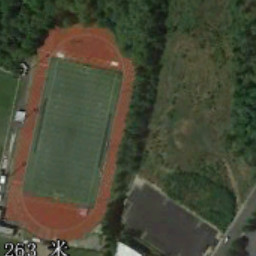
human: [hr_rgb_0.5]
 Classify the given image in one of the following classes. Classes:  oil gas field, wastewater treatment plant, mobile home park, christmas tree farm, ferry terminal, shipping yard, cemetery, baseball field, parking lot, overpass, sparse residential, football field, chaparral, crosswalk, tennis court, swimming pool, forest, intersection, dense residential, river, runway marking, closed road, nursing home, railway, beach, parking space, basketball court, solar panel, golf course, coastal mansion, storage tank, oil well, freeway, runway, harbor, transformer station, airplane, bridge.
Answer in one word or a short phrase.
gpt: football field